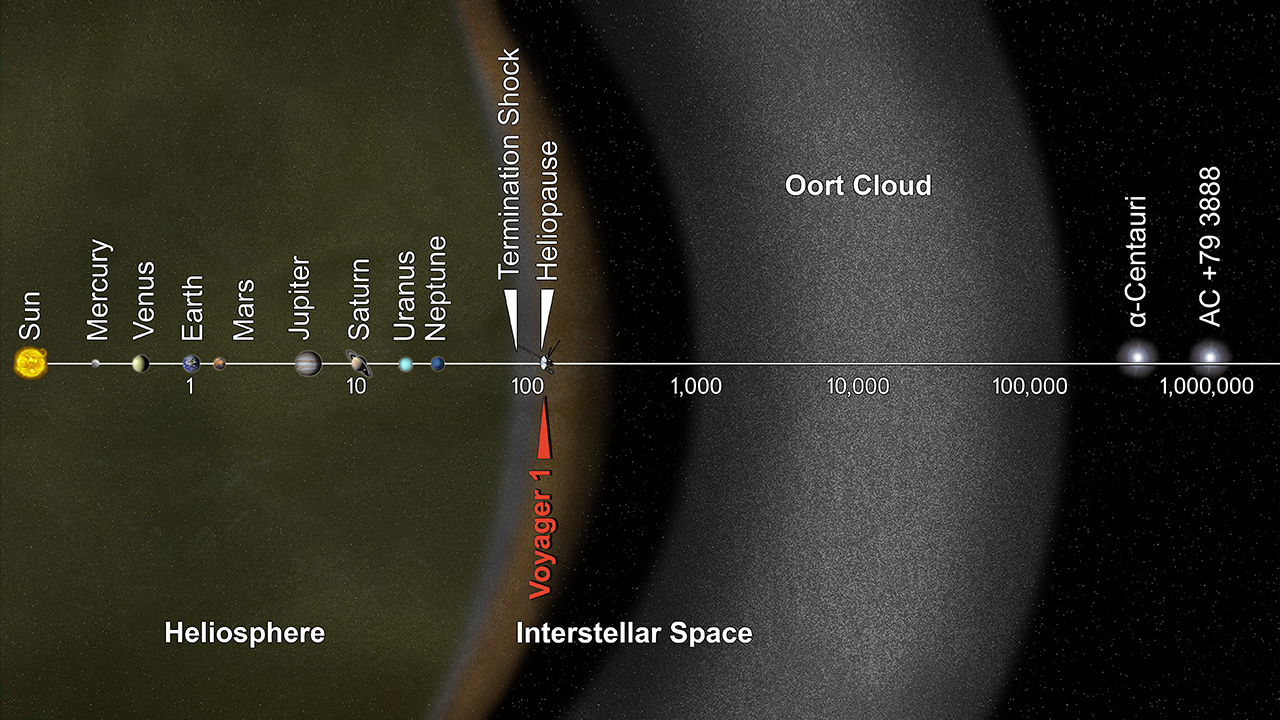
Solar System, in Perspective Solar System, in Perspective, space, solarsystem, oort, oortcloud